Question: today I am learning how to use UICollectioViewController, but I have a problem. I wanna add a toolbar above a UICollectionViewController, but I dont know what to do. Dragging a UIToolbar into storyboard just make UICollectionViewCell dissappear. I wanna make something like in this pic :
is there somebody can help me? :)
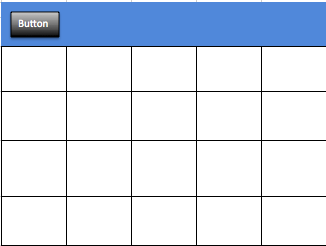
Answer: Problem is, if you drag a collection view controller in the storyboard, that's all it is, a collection view controller. If you inspect on the left part, you'll notice that it does not even have a generic UIView at the top of its view's hierarchy, but a UICollectionView.
If you want a view controller with more than just that, you'll have to use a generic UIViewController in the storyboard, and then drag onto it a UICollectionView and a UIToolBar.
The screenshot below shows the two different cases: